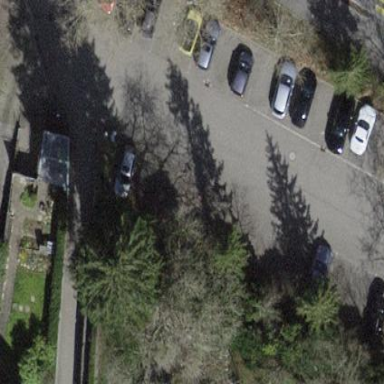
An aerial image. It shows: Parking area with asphalt surface.